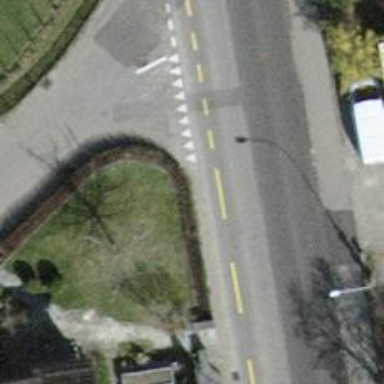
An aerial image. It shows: Hedge acting as barrier.